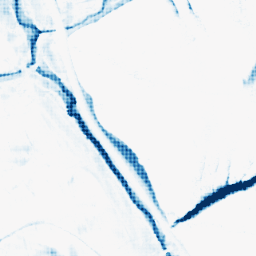
Category: morphological
Decomposition family: morphological_square
Decomposition parameters: operation: closing
size: 15
Upsampling method: sinc_hamming
Upsampling parameters: scale: 4
kernel_size: 4
Upsampling scale: 4